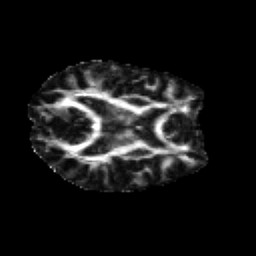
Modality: FA
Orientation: axial
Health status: healthy
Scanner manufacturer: siemens
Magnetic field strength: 3 T
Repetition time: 12 s
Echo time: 0.092 s